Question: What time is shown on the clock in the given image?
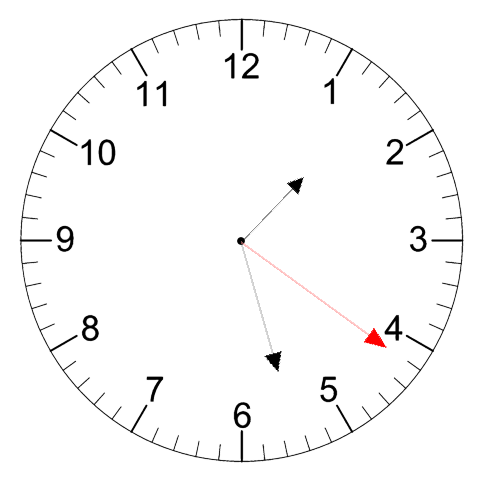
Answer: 01:27:21